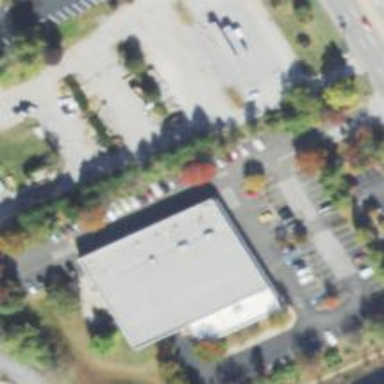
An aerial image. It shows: Building that houses car repair shop.